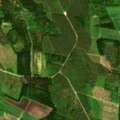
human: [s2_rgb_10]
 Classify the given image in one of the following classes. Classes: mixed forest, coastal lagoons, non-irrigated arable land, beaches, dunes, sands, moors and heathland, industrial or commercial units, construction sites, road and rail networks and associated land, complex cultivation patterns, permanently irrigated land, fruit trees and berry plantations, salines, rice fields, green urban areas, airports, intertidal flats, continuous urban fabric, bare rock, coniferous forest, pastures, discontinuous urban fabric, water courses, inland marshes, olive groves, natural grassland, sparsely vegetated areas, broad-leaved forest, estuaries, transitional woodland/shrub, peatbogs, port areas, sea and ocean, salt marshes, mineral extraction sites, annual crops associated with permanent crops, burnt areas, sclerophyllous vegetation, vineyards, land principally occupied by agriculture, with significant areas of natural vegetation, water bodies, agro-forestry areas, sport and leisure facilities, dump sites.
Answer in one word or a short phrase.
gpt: non-irrigated arable land, coniferous forest, mixed forest